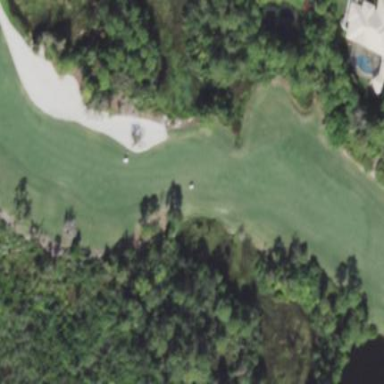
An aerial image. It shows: Golf fairway surrounded by grass.